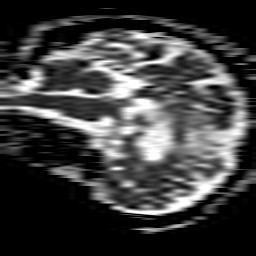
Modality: ADC
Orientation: sagittal
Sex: female
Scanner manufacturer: philips
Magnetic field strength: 1.5 T
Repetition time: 3.54 s
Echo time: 0.09411 s